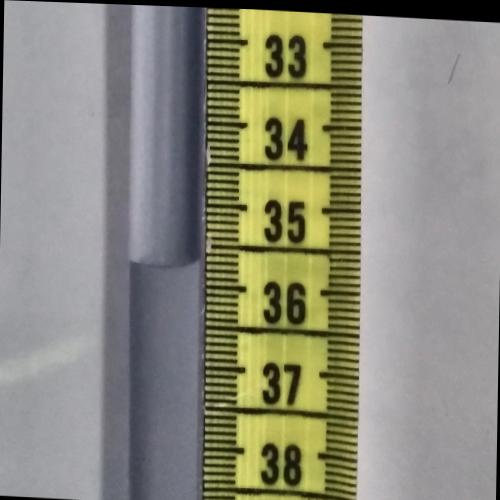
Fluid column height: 35.7 cm